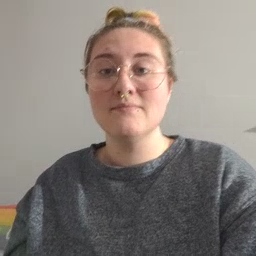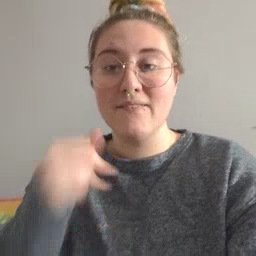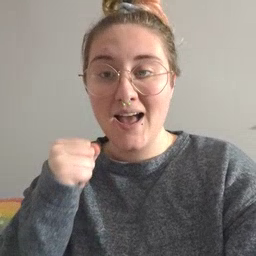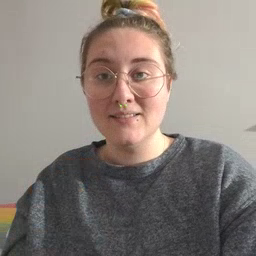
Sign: fast